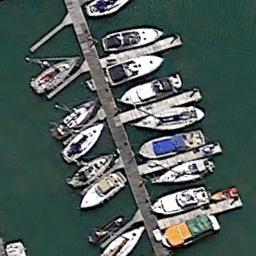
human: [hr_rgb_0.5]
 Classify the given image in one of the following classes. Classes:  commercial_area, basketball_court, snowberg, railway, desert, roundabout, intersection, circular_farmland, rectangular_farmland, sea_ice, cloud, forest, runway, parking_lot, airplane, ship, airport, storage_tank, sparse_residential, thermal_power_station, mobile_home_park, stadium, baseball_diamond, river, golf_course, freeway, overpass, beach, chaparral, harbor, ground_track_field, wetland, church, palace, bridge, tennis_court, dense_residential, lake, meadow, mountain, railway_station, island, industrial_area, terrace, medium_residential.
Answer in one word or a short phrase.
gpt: harbor